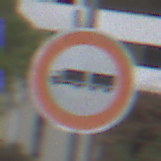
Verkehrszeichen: VerbotLastkraftwagenMitAnhaenger
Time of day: Midday
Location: Outdoor (Urban)
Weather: Overcast
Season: NotSpecified
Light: Natural